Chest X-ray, AP view. Patient: 21 years old, sex F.
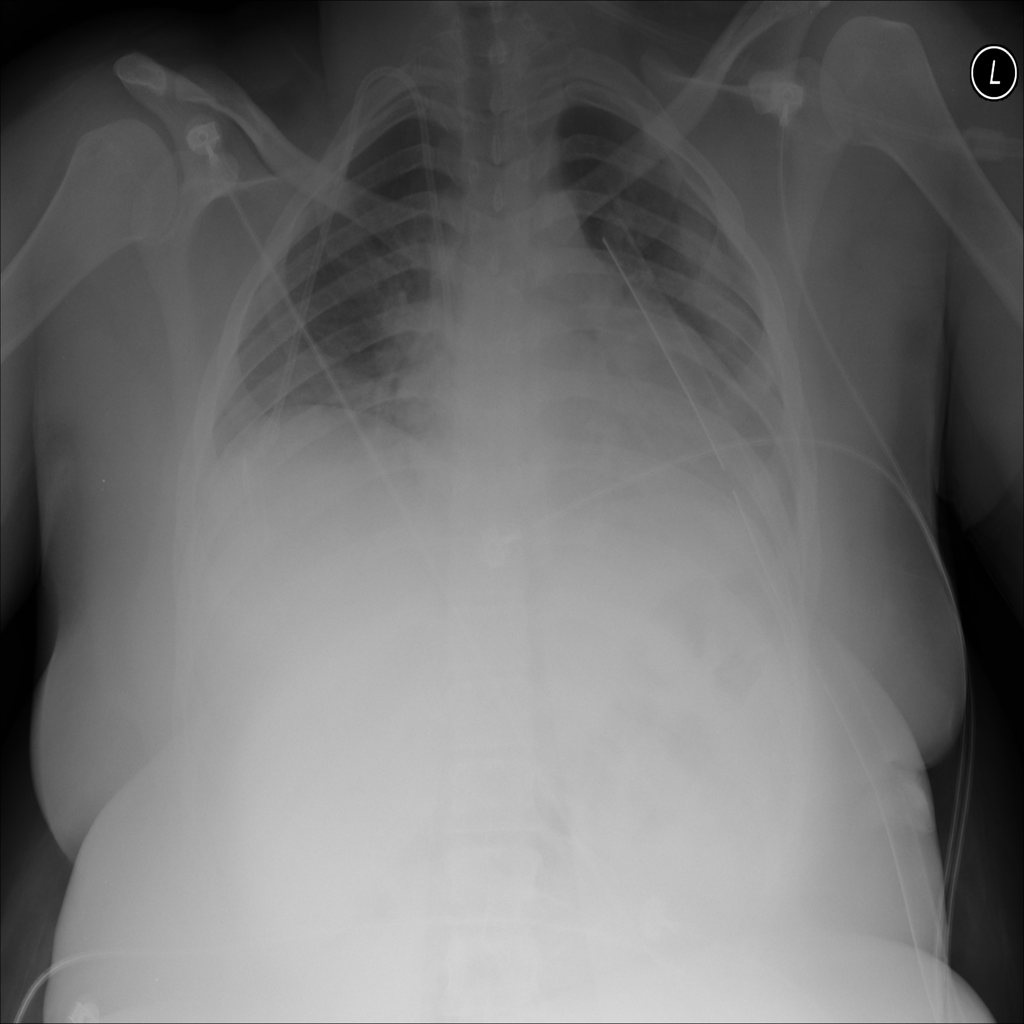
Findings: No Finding